Field crop: maize
Growth stage: 1
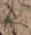
Species: salsola